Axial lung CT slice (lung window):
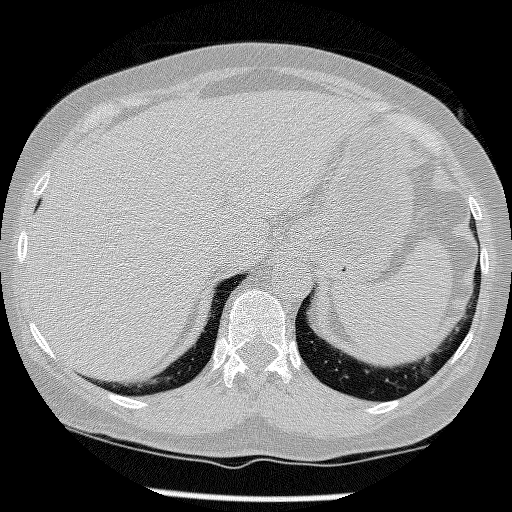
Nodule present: no